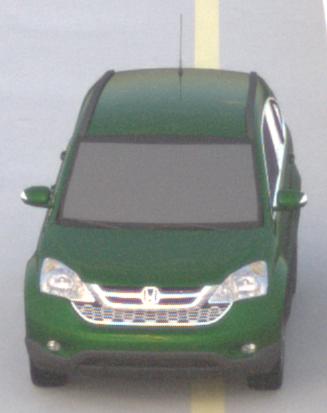
Make: Honda
Model: CR-V
Detailed model: CR-V (III) (04/10 - 10/12)
Model produced from: 2010
Model produced until: 2012
Doors: 5
Color: green
Road condition: dry road
Daytime: sunrise or sunset
Contrast: low contrast